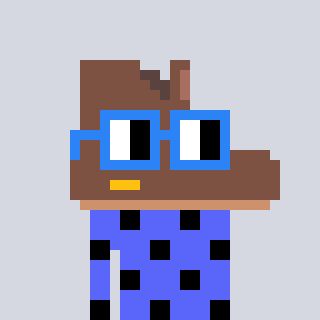
a pixel art character with square blue glasses, a boot-shaped head and a purple-colored body on a cool background